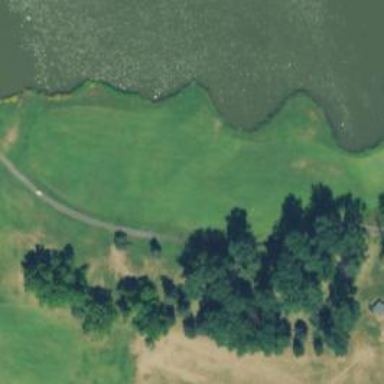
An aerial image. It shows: Golf fairway in the image.